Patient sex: F
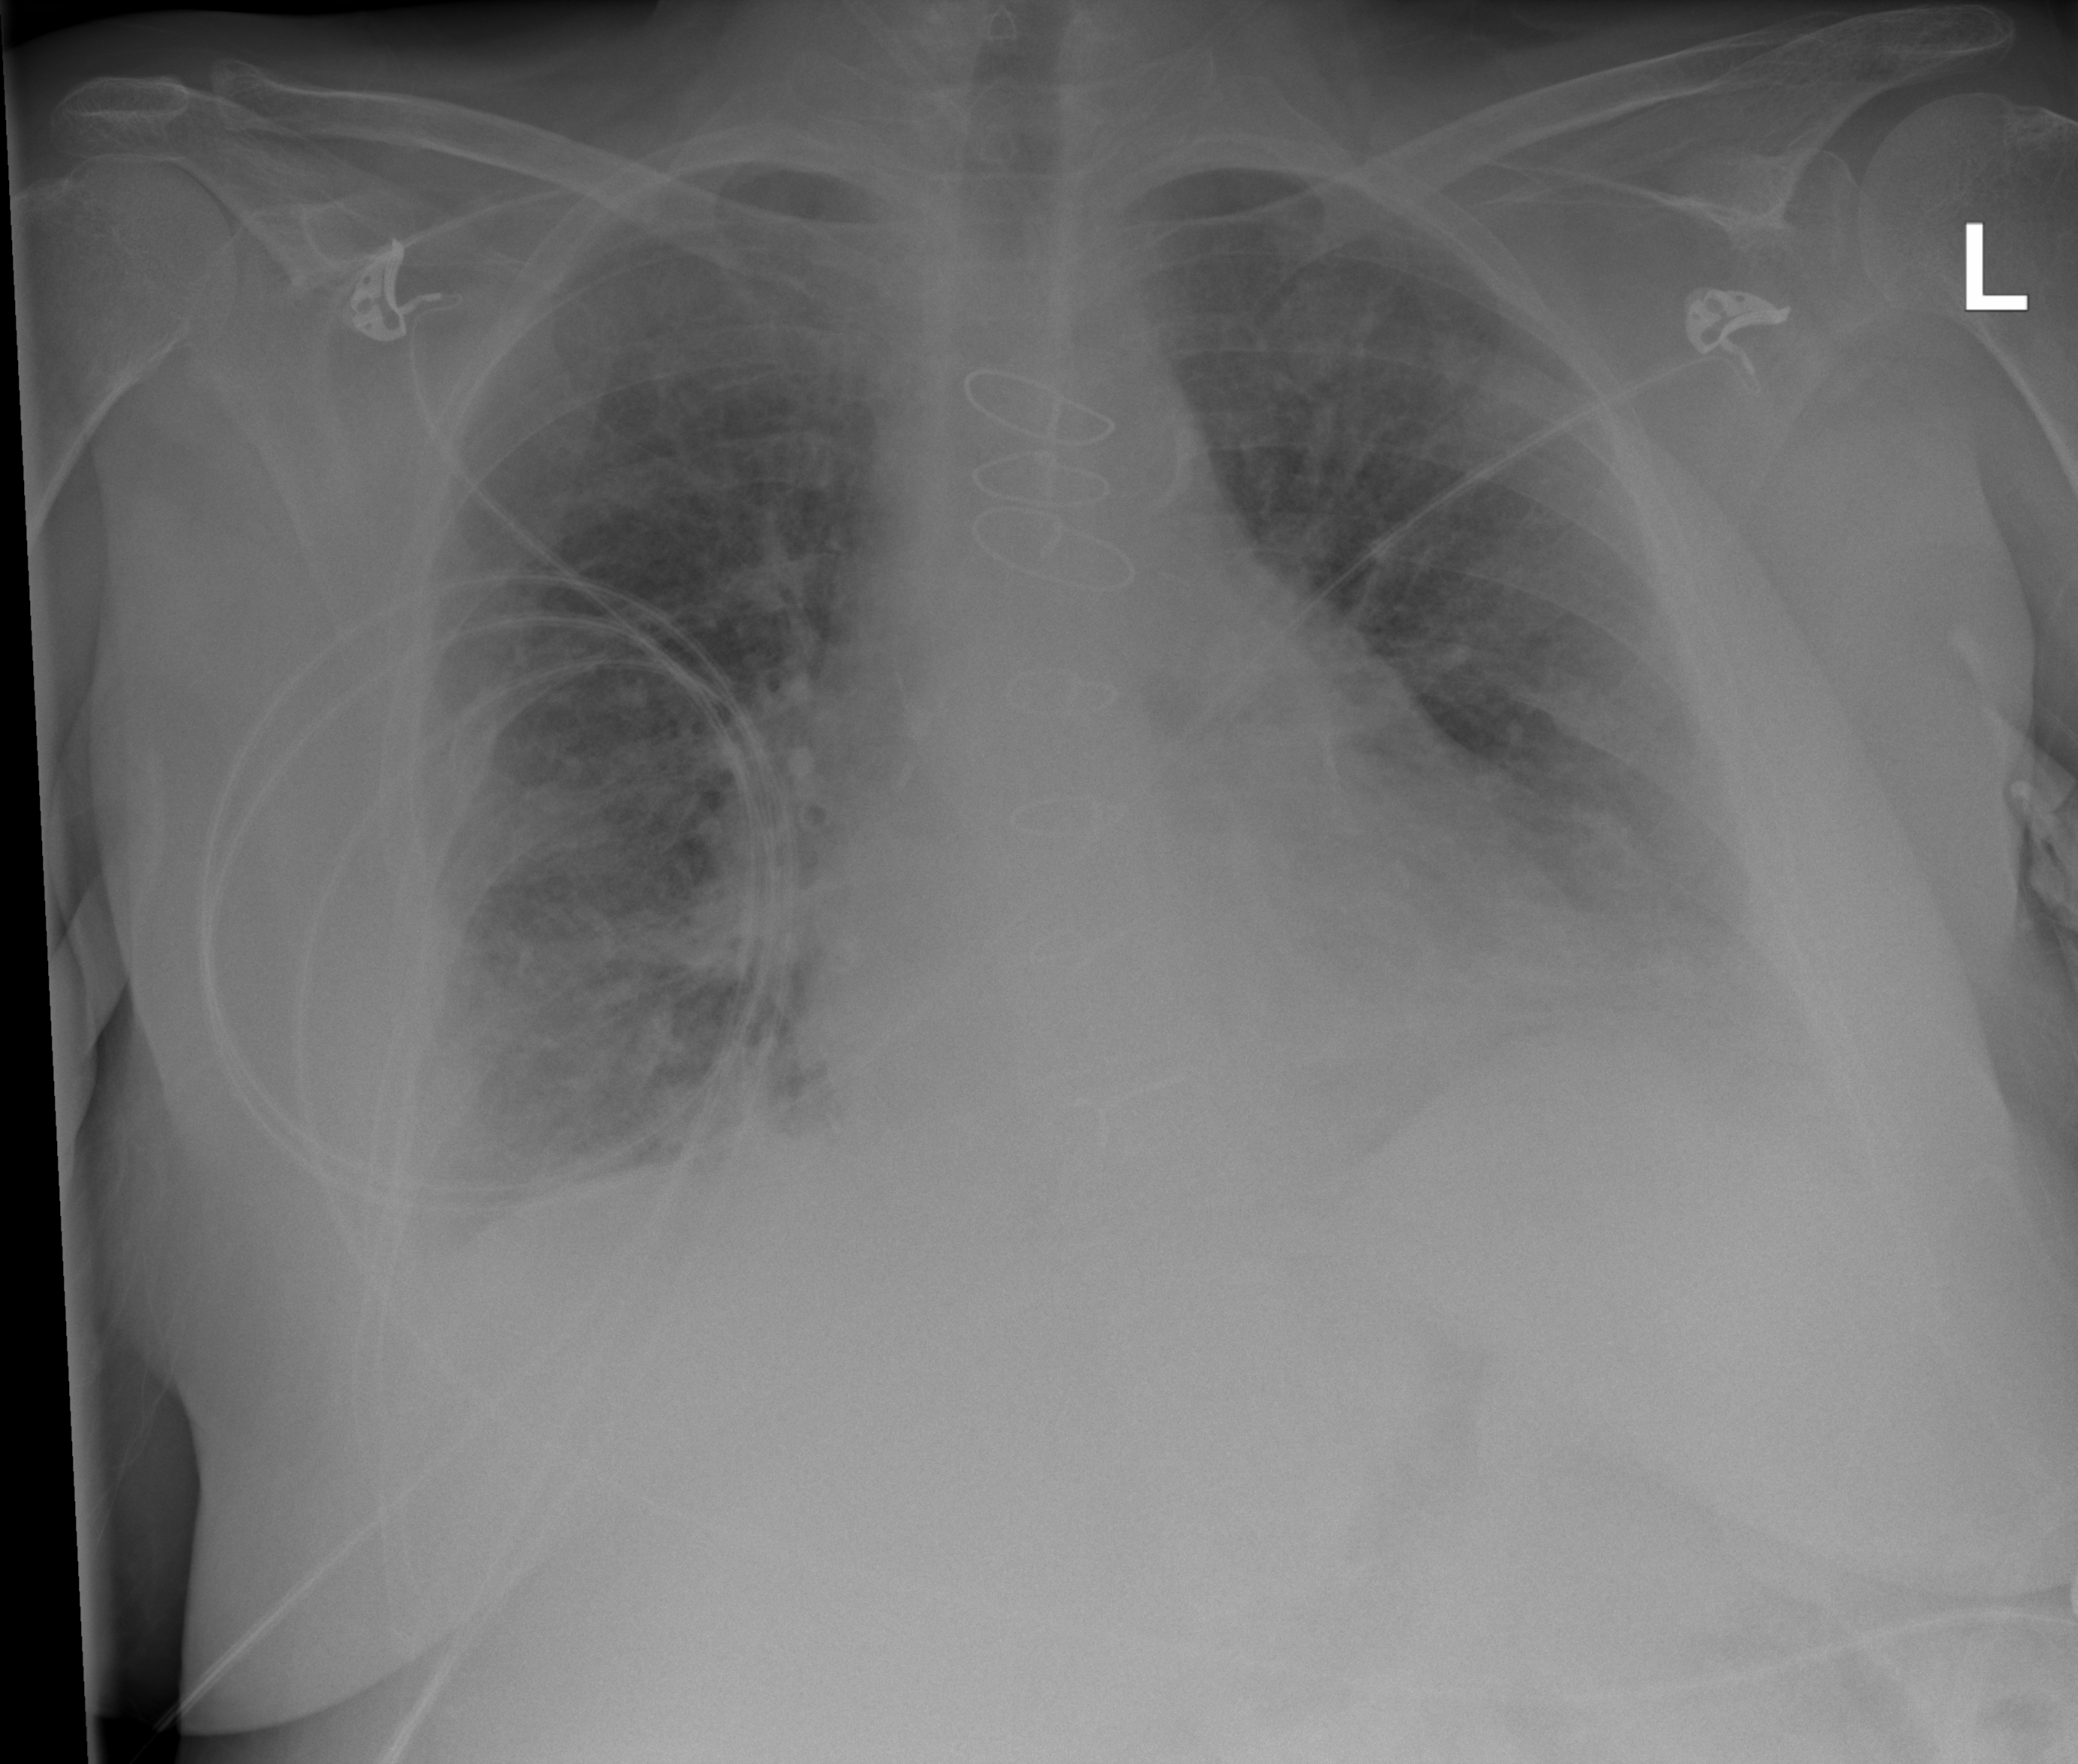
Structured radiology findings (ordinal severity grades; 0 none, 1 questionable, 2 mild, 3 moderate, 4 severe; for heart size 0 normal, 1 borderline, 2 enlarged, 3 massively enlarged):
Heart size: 2
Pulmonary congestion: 3
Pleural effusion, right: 2
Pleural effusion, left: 2
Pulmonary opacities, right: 2
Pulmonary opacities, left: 2
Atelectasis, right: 2
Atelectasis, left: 3